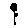
Label: flower